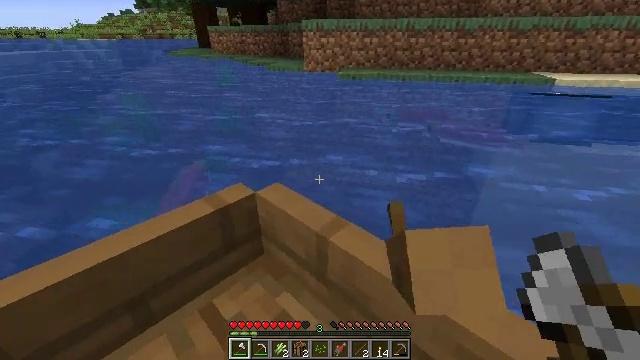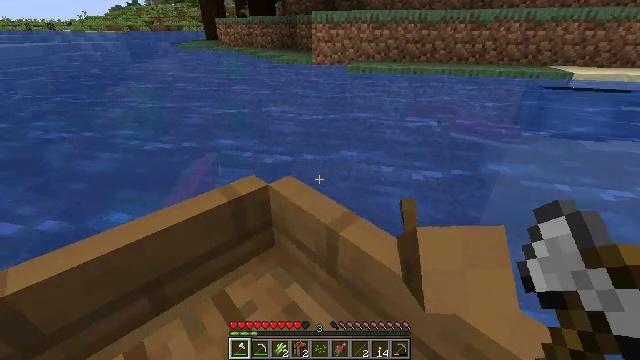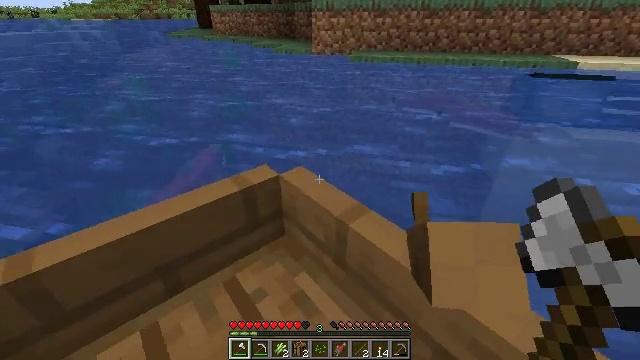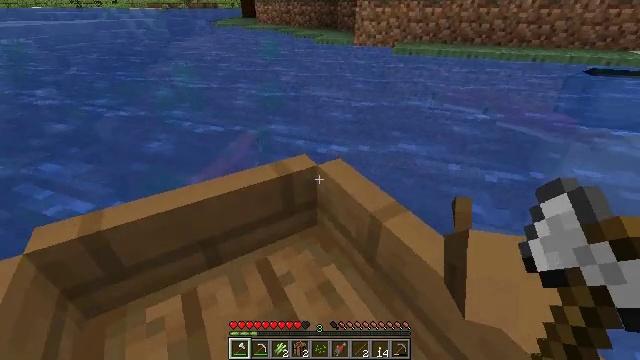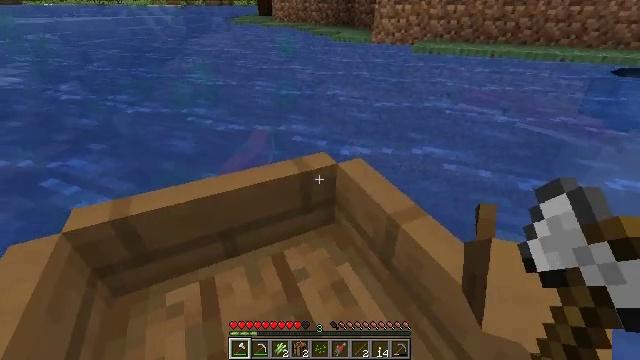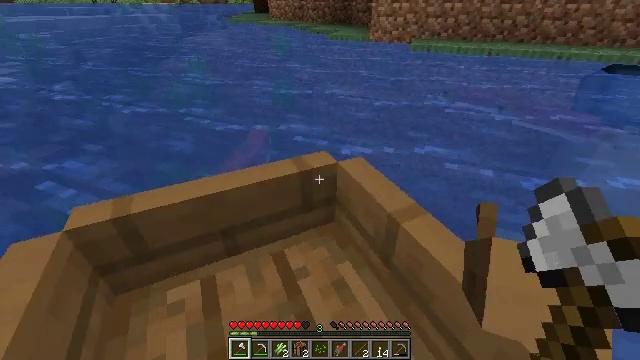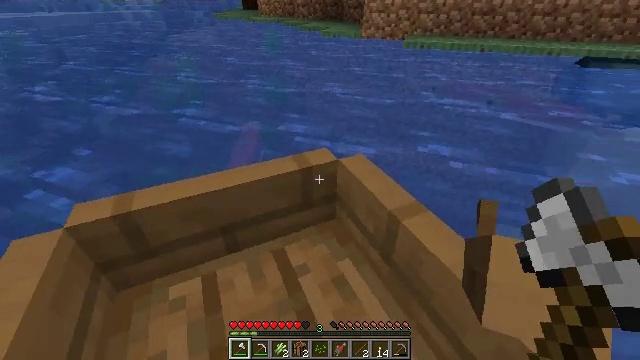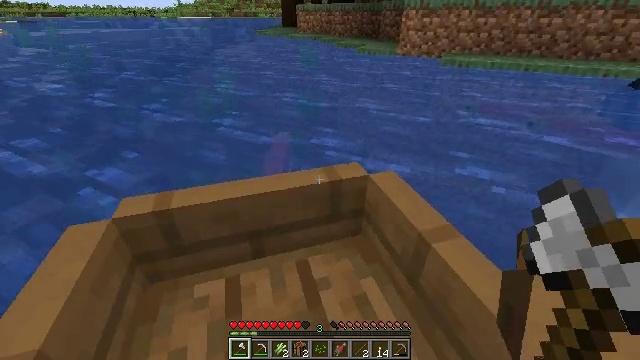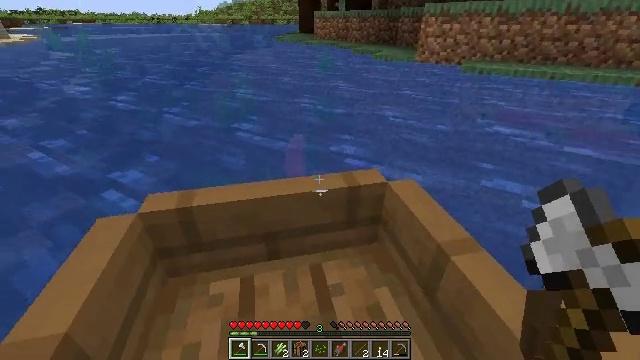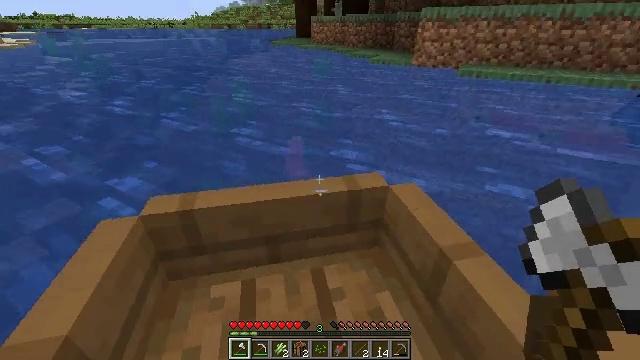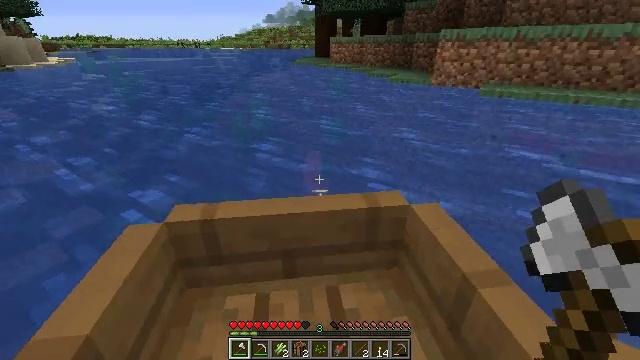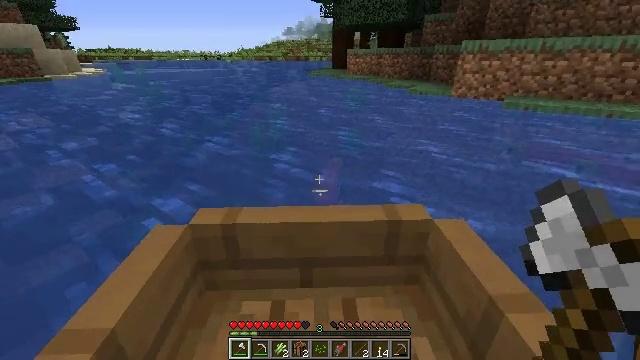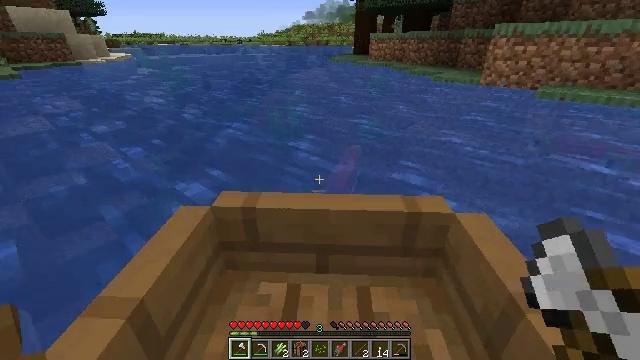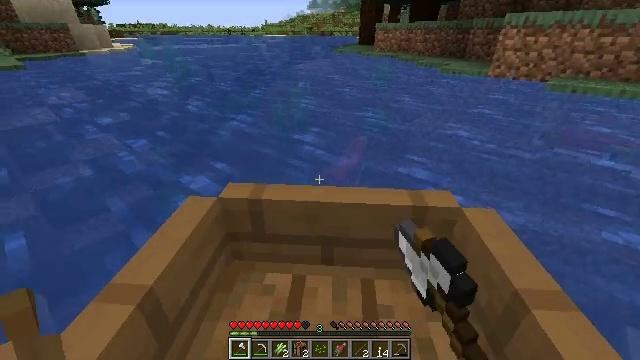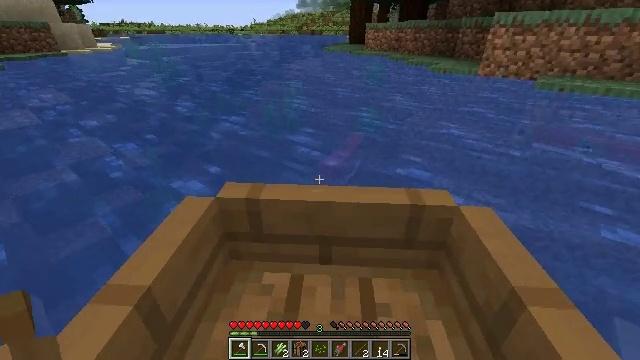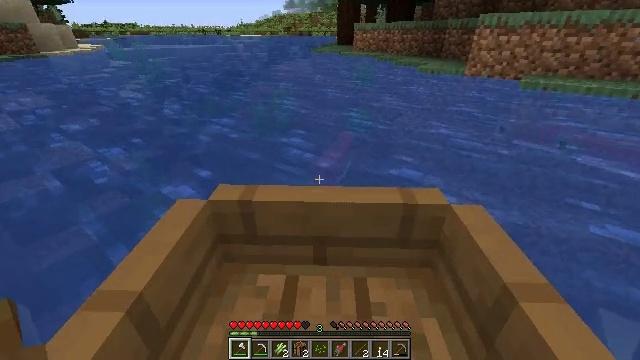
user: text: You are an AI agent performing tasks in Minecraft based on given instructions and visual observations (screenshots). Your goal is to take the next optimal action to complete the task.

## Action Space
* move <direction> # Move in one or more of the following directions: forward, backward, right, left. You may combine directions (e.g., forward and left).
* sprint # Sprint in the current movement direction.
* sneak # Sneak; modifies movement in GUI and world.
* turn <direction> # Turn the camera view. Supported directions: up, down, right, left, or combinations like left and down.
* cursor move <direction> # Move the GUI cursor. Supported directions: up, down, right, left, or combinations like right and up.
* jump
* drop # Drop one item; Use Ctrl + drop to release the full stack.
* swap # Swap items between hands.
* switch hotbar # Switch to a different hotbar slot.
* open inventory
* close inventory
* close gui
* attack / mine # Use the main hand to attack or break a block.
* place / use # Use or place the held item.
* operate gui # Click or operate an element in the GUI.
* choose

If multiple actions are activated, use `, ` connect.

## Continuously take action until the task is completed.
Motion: motion action
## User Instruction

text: Kill aquatic mobs.
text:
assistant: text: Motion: turn left and down
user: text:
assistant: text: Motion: turn left and down
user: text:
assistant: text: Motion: turn left and down
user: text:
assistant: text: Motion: turn left
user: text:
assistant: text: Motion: no_op
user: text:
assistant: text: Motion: no_op
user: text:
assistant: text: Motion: turn left and up
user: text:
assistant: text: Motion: turn left and up
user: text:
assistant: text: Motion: no_op
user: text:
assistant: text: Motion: turn left and up
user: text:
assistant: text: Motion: turn left and up
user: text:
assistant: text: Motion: turn left and down, attack / mine
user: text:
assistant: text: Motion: turn left and down, attack / mine
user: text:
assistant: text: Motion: attack / mine
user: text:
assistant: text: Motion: turn right
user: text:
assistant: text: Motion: no_op
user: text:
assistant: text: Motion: turn right
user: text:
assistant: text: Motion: turn right
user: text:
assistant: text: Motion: turn right
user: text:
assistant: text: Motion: no_op
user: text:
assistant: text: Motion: move forward
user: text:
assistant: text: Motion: move forward
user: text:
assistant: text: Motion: move forward
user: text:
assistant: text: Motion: move forward
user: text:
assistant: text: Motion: move forward
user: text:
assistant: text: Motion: move forward
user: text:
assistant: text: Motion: move forward
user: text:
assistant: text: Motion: move forward, turn up
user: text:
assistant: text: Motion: move forward, turn right and up
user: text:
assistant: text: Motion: move forward, turn right and up